Question: What is the name of this visual component? Thanks

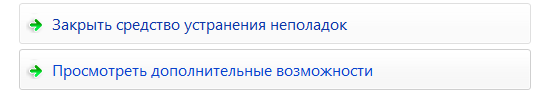
Answer: It might be the common <URL>.